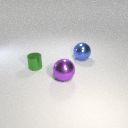
small green metal cylinder to the left of large purple metal sphere